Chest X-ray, PA view. Patient: 26 years old, sex F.
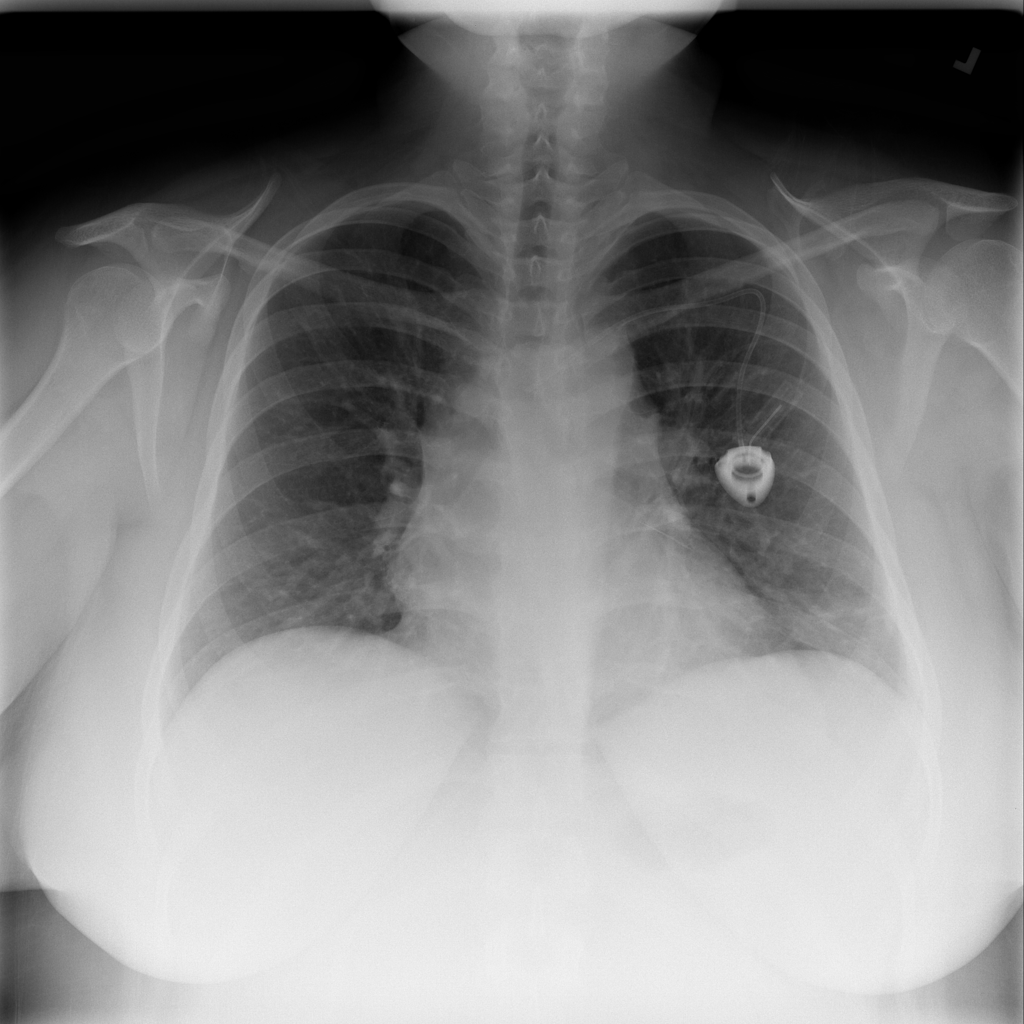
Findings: Atelectasis